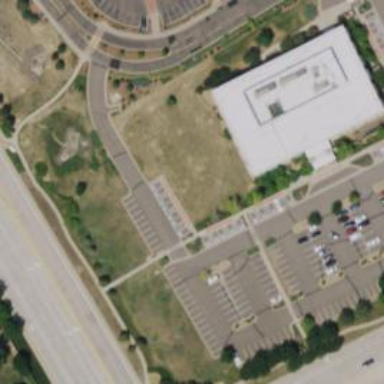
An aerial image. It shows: Parking space is available.